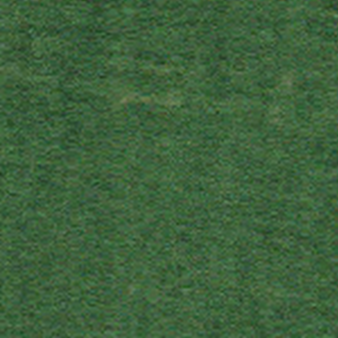
Label: other